Question: I'm getting question marks in IntelliSense instead of equal signs. Can you help me please?

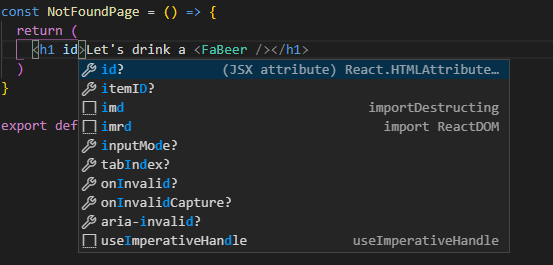
Answer: In TypeScript, which Visual Studio Code uses for indexing and IntelliSense, question marks in properties mean that they are optional. In that case, you don't explicitly to specify them.
For example, 'type?' in IntelliSense would mean you specify the 'type' attribute if you want, but you don't actually to.
This is normal, and you need to put the equal signs in yourself.